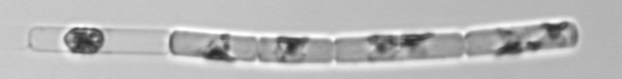
Label: Guinardia_delicatula_TAG_internal_parasite